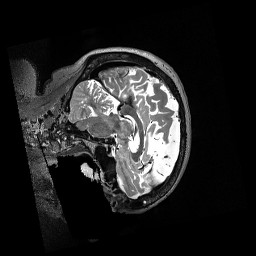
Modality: T2w
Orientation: sagittal
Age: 69
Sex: female
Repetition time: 3.2 s
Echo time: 0.563 s